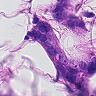
Metastatic tissue present: yes